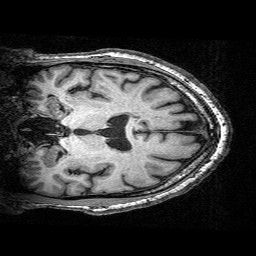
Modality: T1w
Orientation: coronal
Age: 61
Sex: male
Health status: ill
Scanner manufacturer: siemens
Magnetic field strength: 3 T
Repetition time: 0.0025 s
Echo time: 0.00336 s